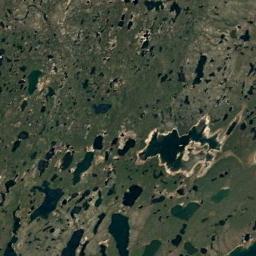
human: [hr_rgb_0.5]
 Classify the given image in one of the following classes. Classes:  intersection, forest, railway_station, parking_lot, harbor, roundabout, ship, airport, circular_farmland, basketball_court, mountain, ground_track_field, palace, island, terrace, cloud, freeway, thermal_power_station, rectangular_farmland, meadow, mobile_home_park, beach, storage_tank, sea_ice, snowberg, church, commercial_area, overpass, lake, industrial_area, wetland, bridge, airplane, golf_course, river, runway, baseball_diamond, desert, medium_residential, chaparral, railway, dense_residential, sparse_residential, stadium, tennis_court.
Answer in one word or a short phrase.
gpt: wetland